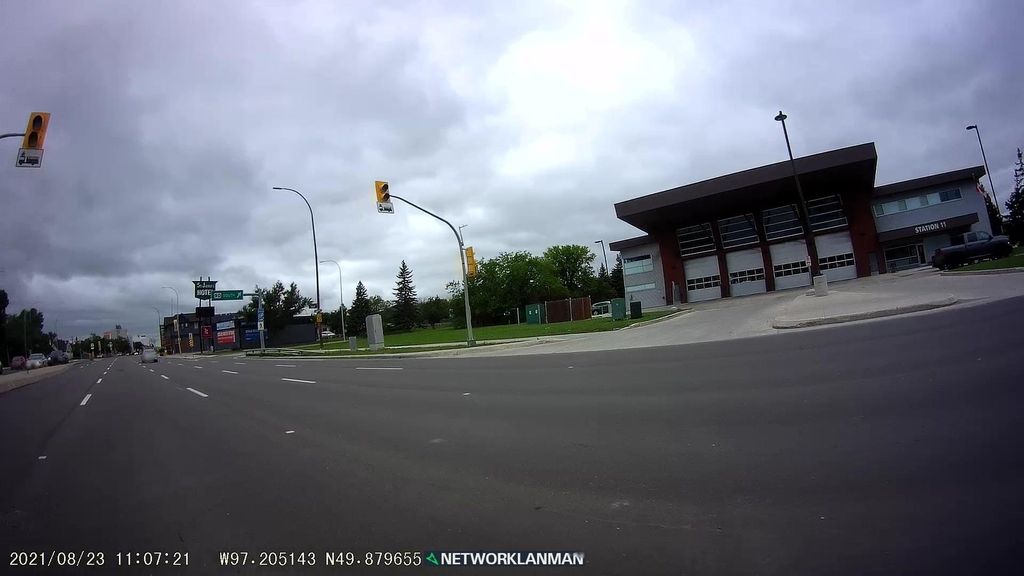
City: winnipeg